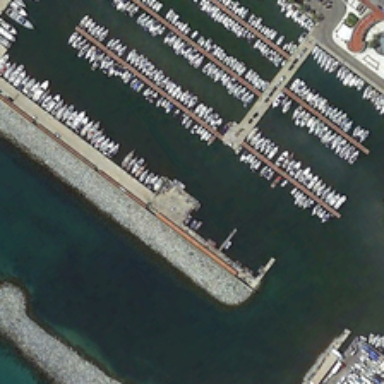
There are two seewalls in the port  with boats moored compactly in the rectangle harbour basin .